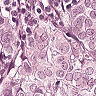
Metastatic tissue present: yes